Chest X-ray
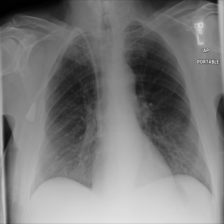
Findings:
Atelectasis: negative
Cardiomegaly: negative
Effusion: negative
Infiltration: negative
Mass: negative
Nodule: negative
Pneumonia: negative
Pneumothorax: negative
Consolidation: negative
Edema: negative
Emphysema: negative
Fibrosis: negative
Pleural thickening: negative
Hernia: negative